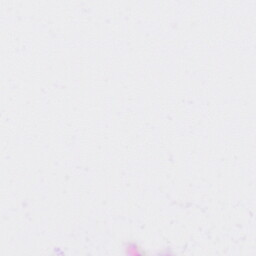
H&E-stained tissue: Skin